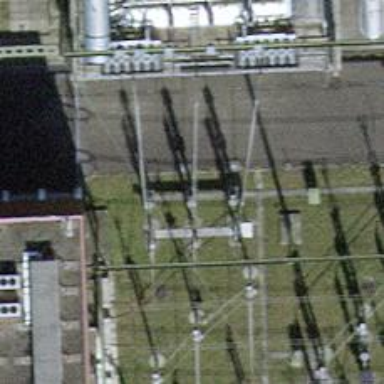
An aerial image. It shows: Insulator used in power systems.